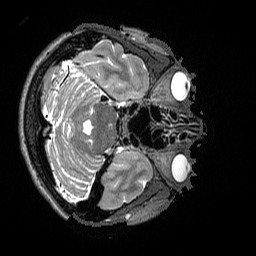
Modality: T2w
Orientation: axial
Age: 62
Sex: female
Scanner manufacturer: siemens
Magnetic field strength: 3 T
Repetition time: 3.2 s
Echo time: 0.564 s